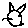
Label: cat